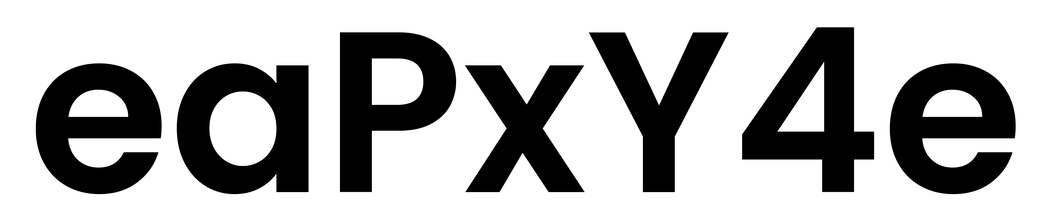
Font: Poppins-SemiBold